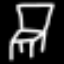
Label: chair